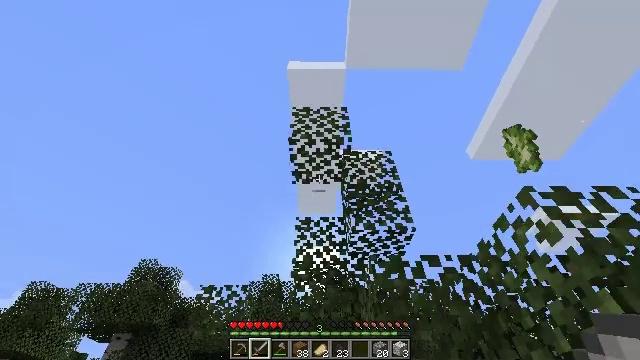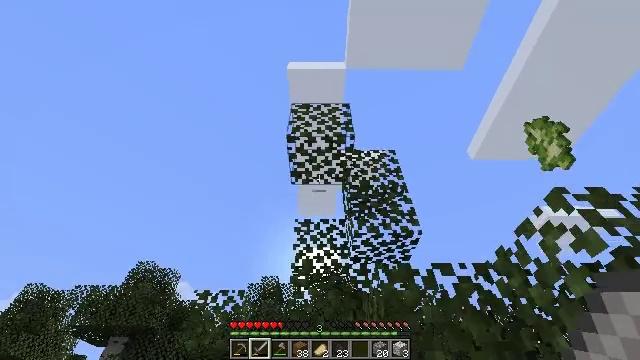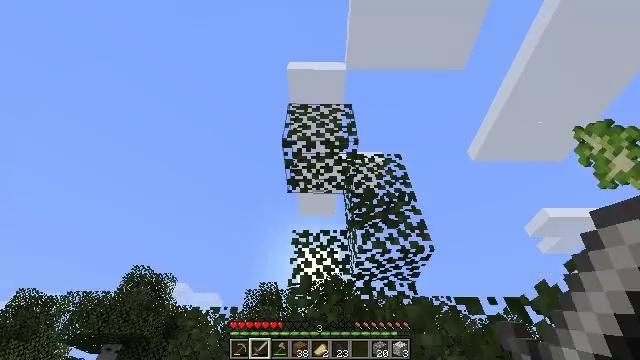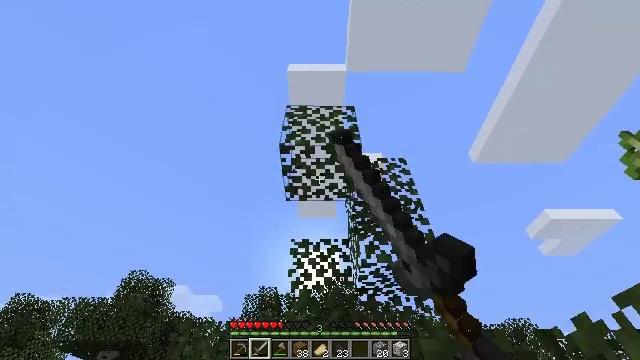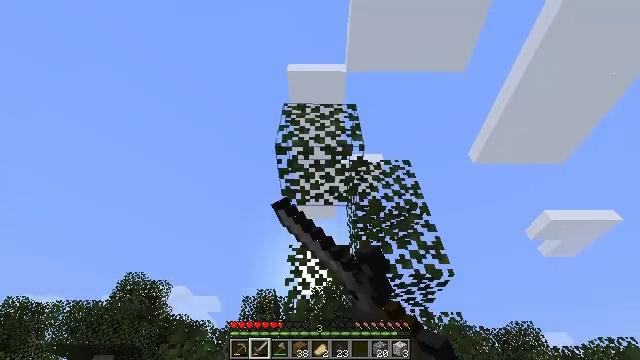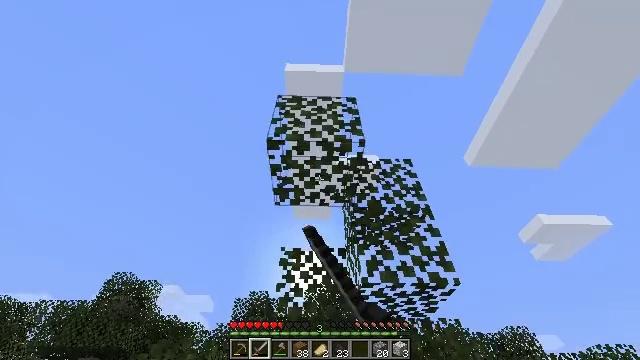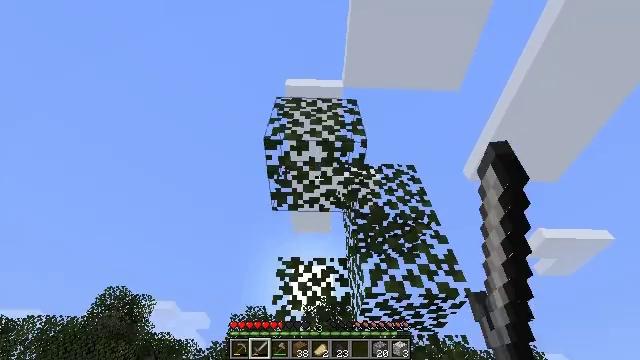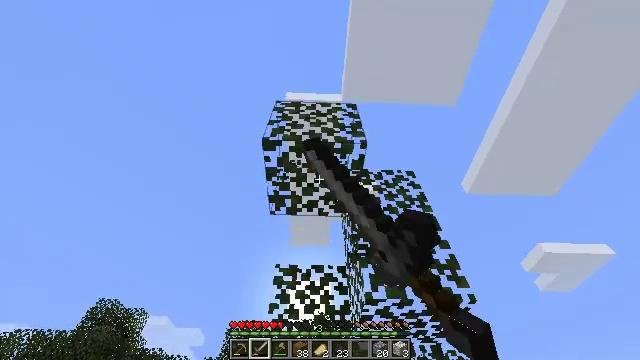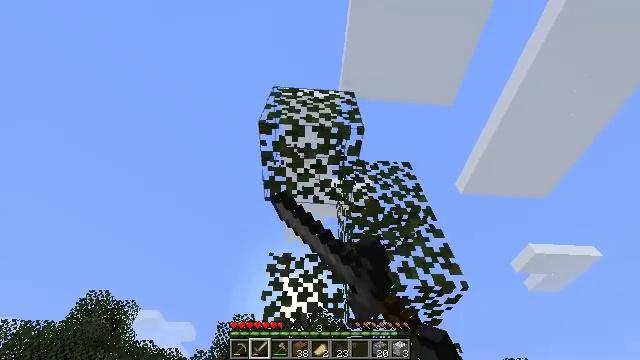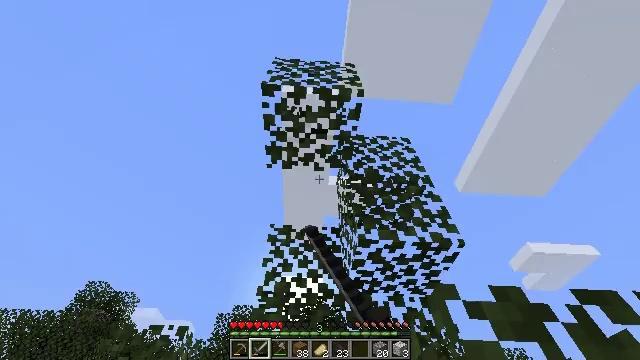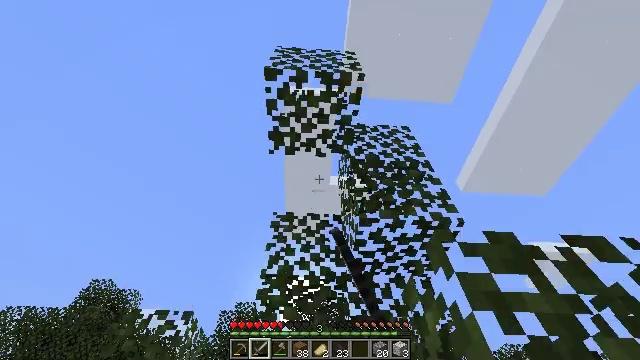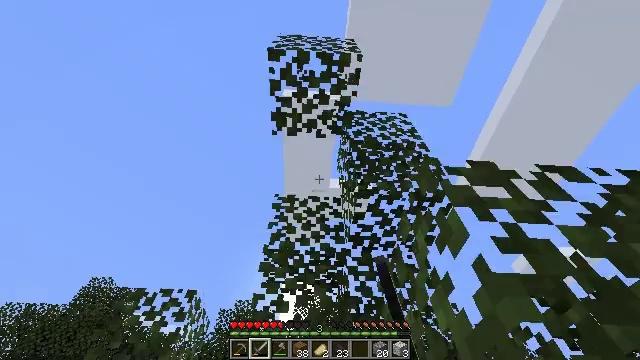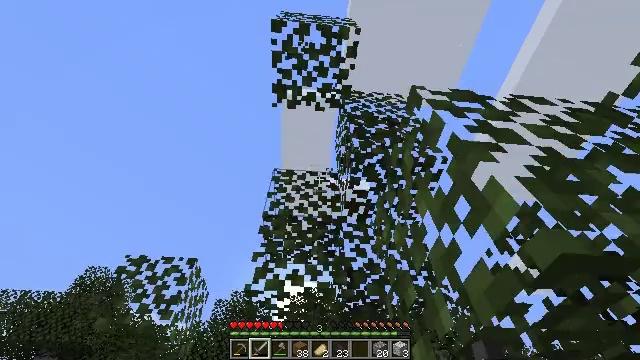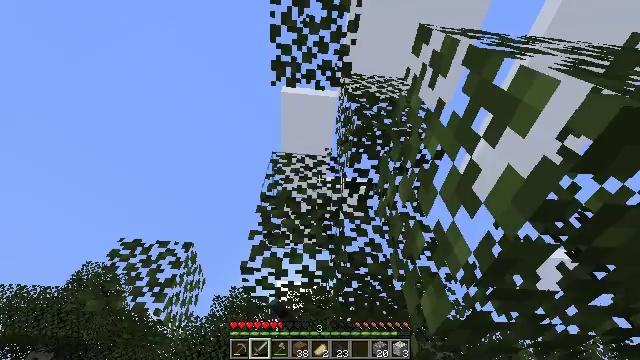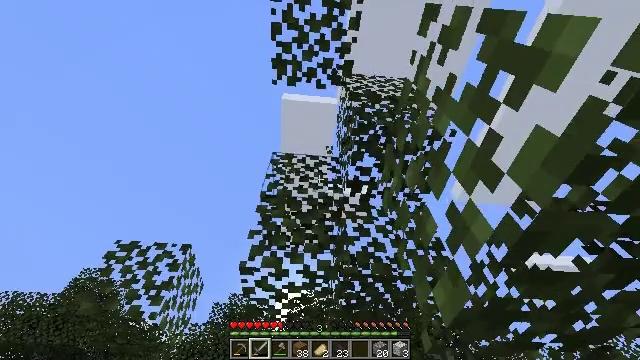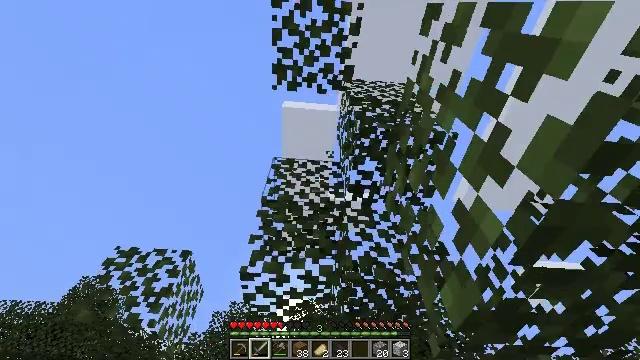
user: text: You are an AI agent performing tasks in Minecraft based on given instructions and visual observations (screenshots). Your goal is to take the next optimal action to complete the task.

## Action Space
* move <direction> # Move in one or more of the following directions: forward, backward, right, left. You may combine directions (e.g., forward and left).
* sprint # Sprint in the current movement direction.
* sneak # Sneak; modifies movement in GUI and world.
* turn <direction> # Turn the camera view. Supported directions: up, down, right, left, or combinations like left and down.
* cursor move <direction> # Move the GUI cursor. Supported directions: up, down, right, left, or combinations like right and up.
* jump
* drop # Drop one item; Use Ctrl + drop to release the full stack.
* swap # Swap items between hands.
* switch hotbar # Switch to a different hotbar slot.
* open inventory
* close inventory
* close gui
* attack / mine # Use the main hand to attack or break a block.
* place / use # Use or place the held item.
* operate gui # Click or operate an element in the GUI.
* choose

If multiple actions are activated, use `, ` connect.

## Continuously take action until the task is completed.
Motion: motion action
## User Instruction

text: Break the birch leaves block.
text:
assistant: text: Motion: move forward, attack / mine, jump
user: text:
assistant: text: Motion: move forward, attack / mine, jump
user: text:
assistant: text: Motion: move forward, jump
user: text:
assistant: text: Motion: move forward, attack / mine
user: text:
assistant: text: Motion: move forward, turn right, attack / mine
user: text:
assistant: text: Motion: move forward, turn up, attack / mine, jump
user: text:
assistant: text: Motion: move forward, turn up, attack / mine, jump
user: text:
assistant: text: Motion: move forward, turn right, attack / mine, jump
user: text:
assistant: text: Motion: move forward, attack / mine
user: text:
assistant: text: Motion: move forward, attack / mine
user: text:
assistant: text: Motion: move forward, attack / mine
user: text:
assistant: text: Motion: move forward, turn right, attack / mine
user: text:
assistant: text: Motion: attack / mine
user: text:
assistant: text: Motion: turn up, attack / mine
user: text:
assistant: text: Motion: turn up
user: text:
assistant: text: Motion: turn right and down
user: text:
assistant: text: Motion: turn right and down
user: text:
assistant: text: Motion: turn right and down
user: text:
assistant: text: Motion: turn right and down
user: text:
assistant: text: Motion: turn right and down
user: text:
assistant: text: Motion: move left, turn right and down
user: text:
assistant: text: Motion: move left, turn right and up
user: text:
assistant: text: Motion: move left
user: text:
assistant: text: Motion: move back and move left, turn right and down
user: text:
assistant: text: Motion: move back and move left, turn right and down
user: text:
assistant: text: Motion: move back, turn right and down
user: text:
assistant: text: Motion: move back and move left, turn right and up
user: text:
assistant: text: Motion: move back and move left, turn right and up
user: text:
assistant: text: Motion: move back and move left, turn right and down
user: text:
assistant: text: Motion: move back and move left, turn right and down